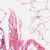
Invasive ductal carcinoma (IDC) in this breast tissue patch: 0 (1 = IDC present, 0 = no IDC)